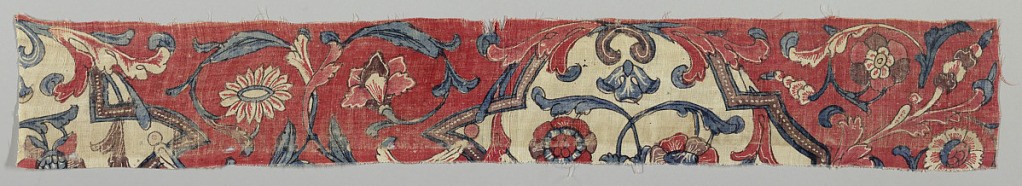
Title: Chintz fragments
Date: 18th century
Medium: cotton Technique: mordants for black, 2 reds and brown applied by pen and brush; blue applied by brush over resist; speckled effect made by mixing a red mordant with another substance; chintz on plain weave Painted
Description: Three strips which were originally part of a large bordered panel. Parts of medallions on a red ground.